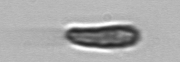
Label: Pseudochattonella_farcimen